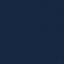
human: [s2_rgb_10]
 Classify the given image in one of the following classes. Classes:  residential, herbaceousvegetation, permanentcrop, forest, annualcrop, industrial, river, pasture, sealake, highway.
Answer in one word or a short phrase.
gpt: SeaLake